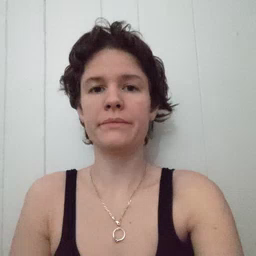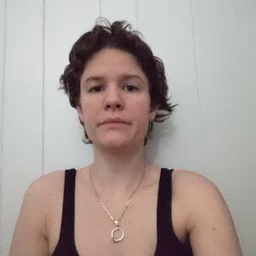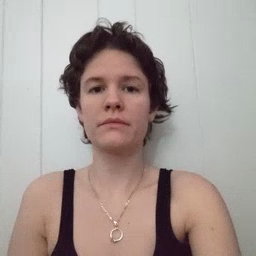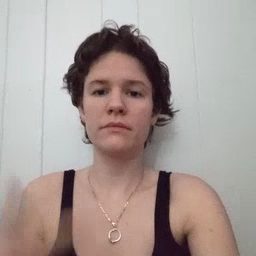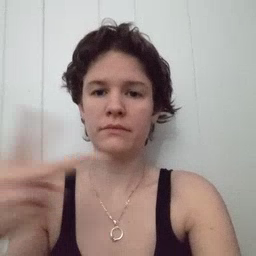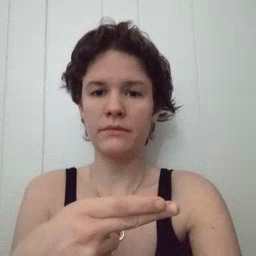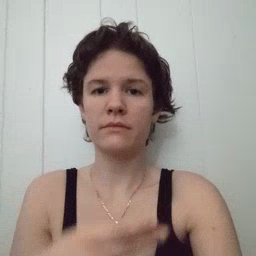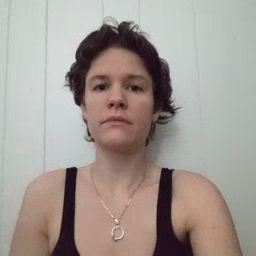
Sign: cut